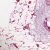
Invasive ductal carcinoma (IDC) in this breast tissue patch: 0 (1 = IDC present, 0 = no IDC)